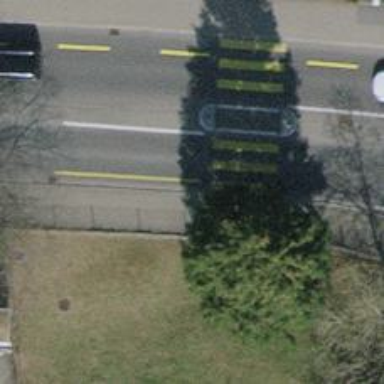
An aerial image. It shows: Kerb barrier.